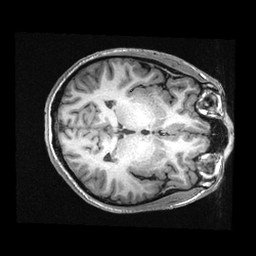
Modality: T1w
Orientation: axial
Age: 25
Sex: male